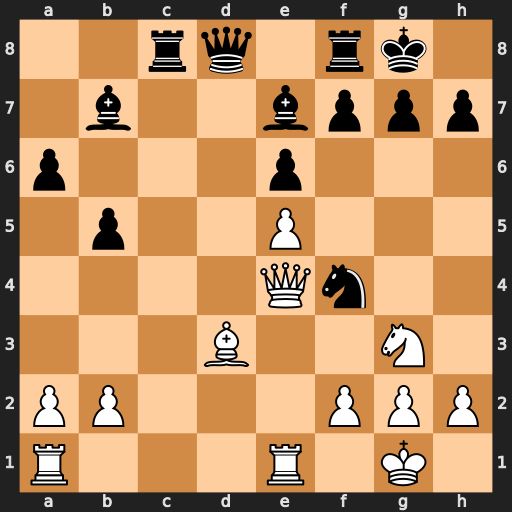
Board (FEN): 2rq1rk1/1b2bppp/p3p3/1p2P3/4Qn2/3B2N1/PP3PPP/R3R1K1
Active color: w
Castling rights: -
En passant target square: -
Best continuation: Qxh7#